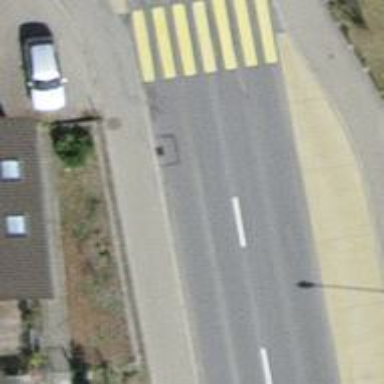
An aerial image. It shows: Public transport stop position.